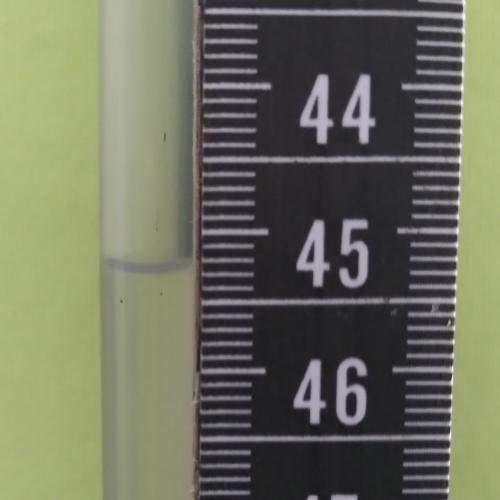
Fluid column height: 45.3 cm